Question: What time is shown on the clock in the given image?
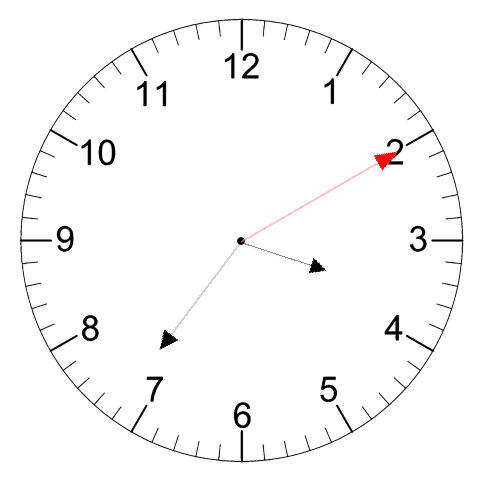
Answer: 03:36:10